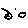
Label: smiley face